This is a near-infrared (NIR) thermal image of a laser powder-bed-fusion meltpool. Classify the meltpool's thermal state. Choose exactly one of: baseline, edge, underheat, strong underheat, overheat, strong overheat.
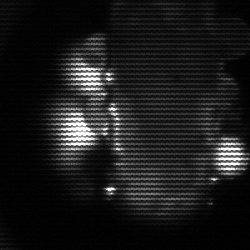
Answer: strong underheat